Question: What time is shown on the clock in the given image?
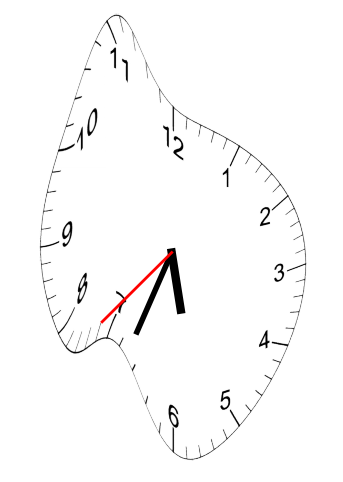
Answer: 05:33:37